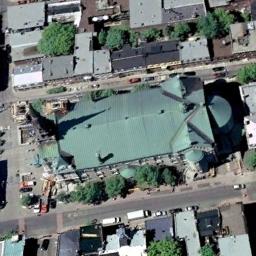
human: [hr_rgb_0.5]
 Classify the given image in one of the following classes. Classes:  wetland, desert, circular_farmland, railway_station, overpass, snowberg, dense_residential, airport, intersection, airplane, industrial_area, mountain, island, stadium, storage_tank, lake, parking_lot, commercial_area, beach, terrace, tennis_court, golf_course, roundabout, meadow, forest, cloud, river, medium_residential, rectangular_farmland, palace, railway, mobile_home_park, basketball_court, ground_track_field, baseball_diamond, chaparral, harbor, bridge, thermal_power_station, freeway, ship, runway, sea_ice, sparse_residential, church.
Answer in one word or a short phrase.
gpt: church